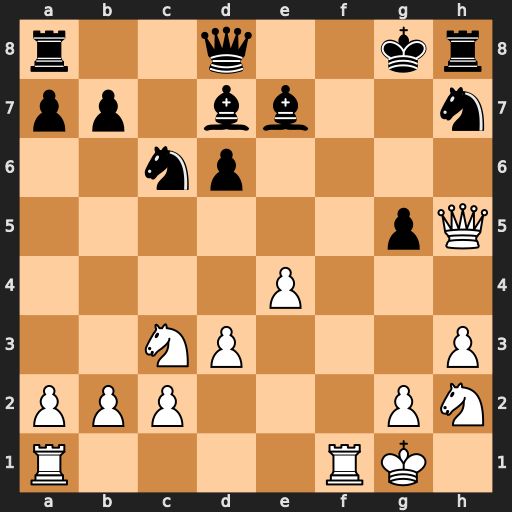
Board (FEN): r2q2kr/pp1bb2n/2np4/6pQ/4P3/2NP3P/PPP3PN/R4RK1
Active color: w
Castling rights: -
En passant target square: -
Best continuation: Qg6#